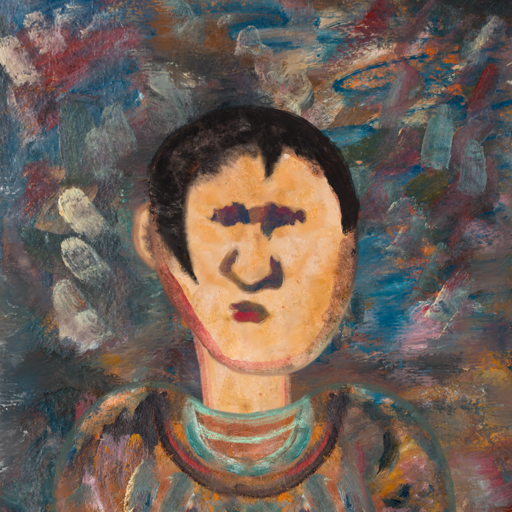
Background: Boggyland, Head And Neck Front: Childish, Face Front: In_The_Sun, Bust: Boggyland, Hair Front: Roy_Bahadur, Head Accessory: Blank, Second Necklace: Blank, Necklace: Blank, Baby: Blank